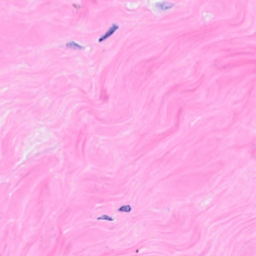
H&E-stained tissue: Breast